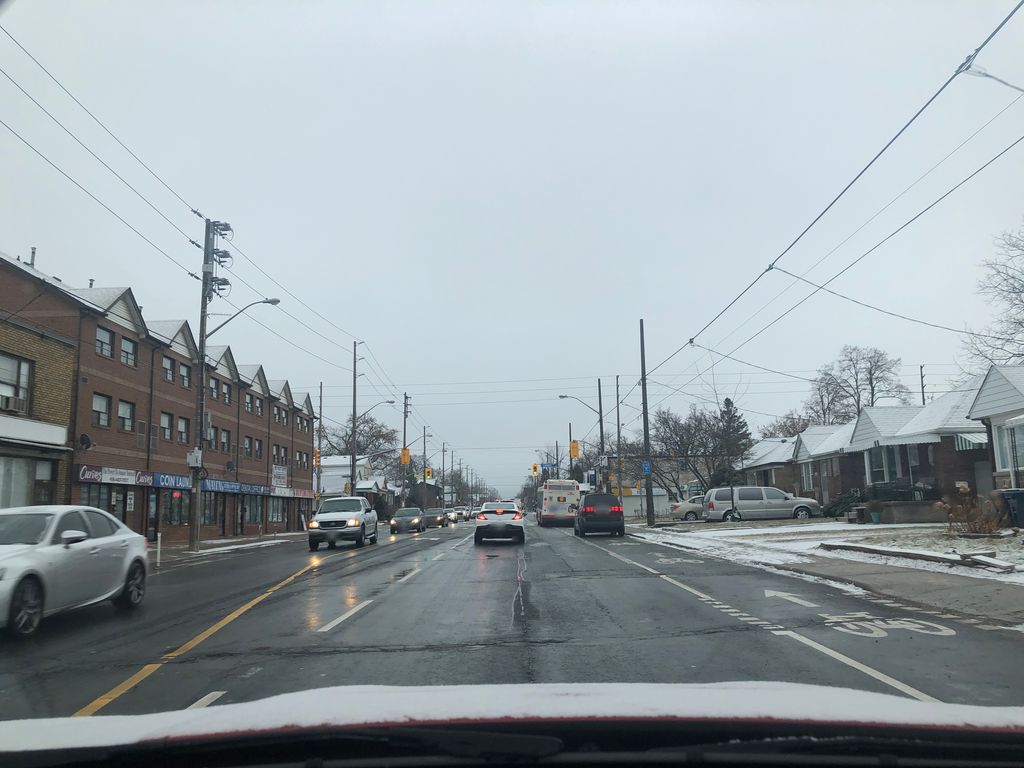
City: toronto